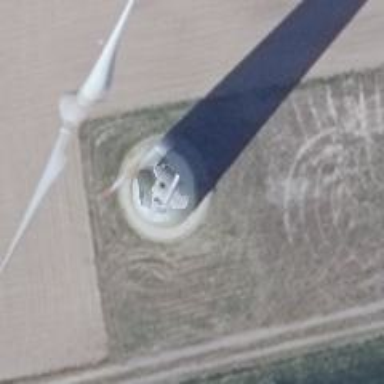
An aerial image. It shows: Wind generator using wind turbines of horizontal axis.